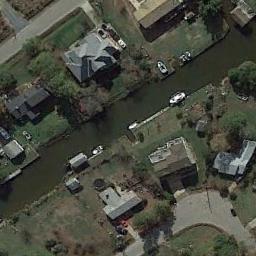
Label: residential